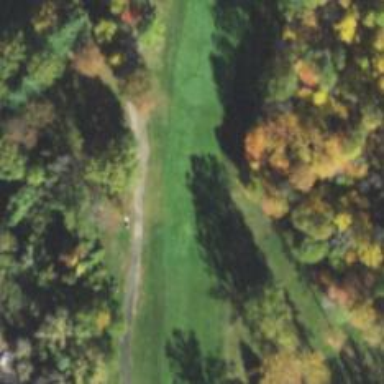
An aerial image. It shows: View of golf hole.